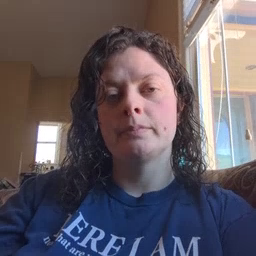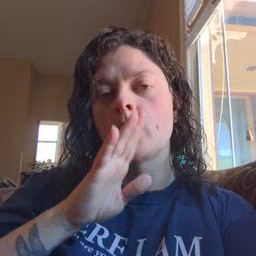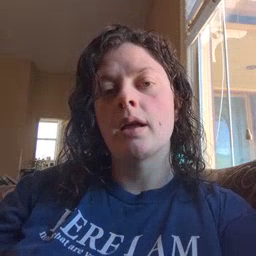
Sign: quiet